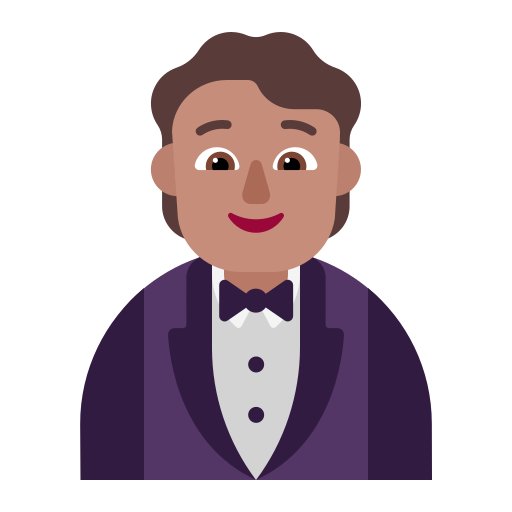
person in tuxedo flat